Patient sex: M
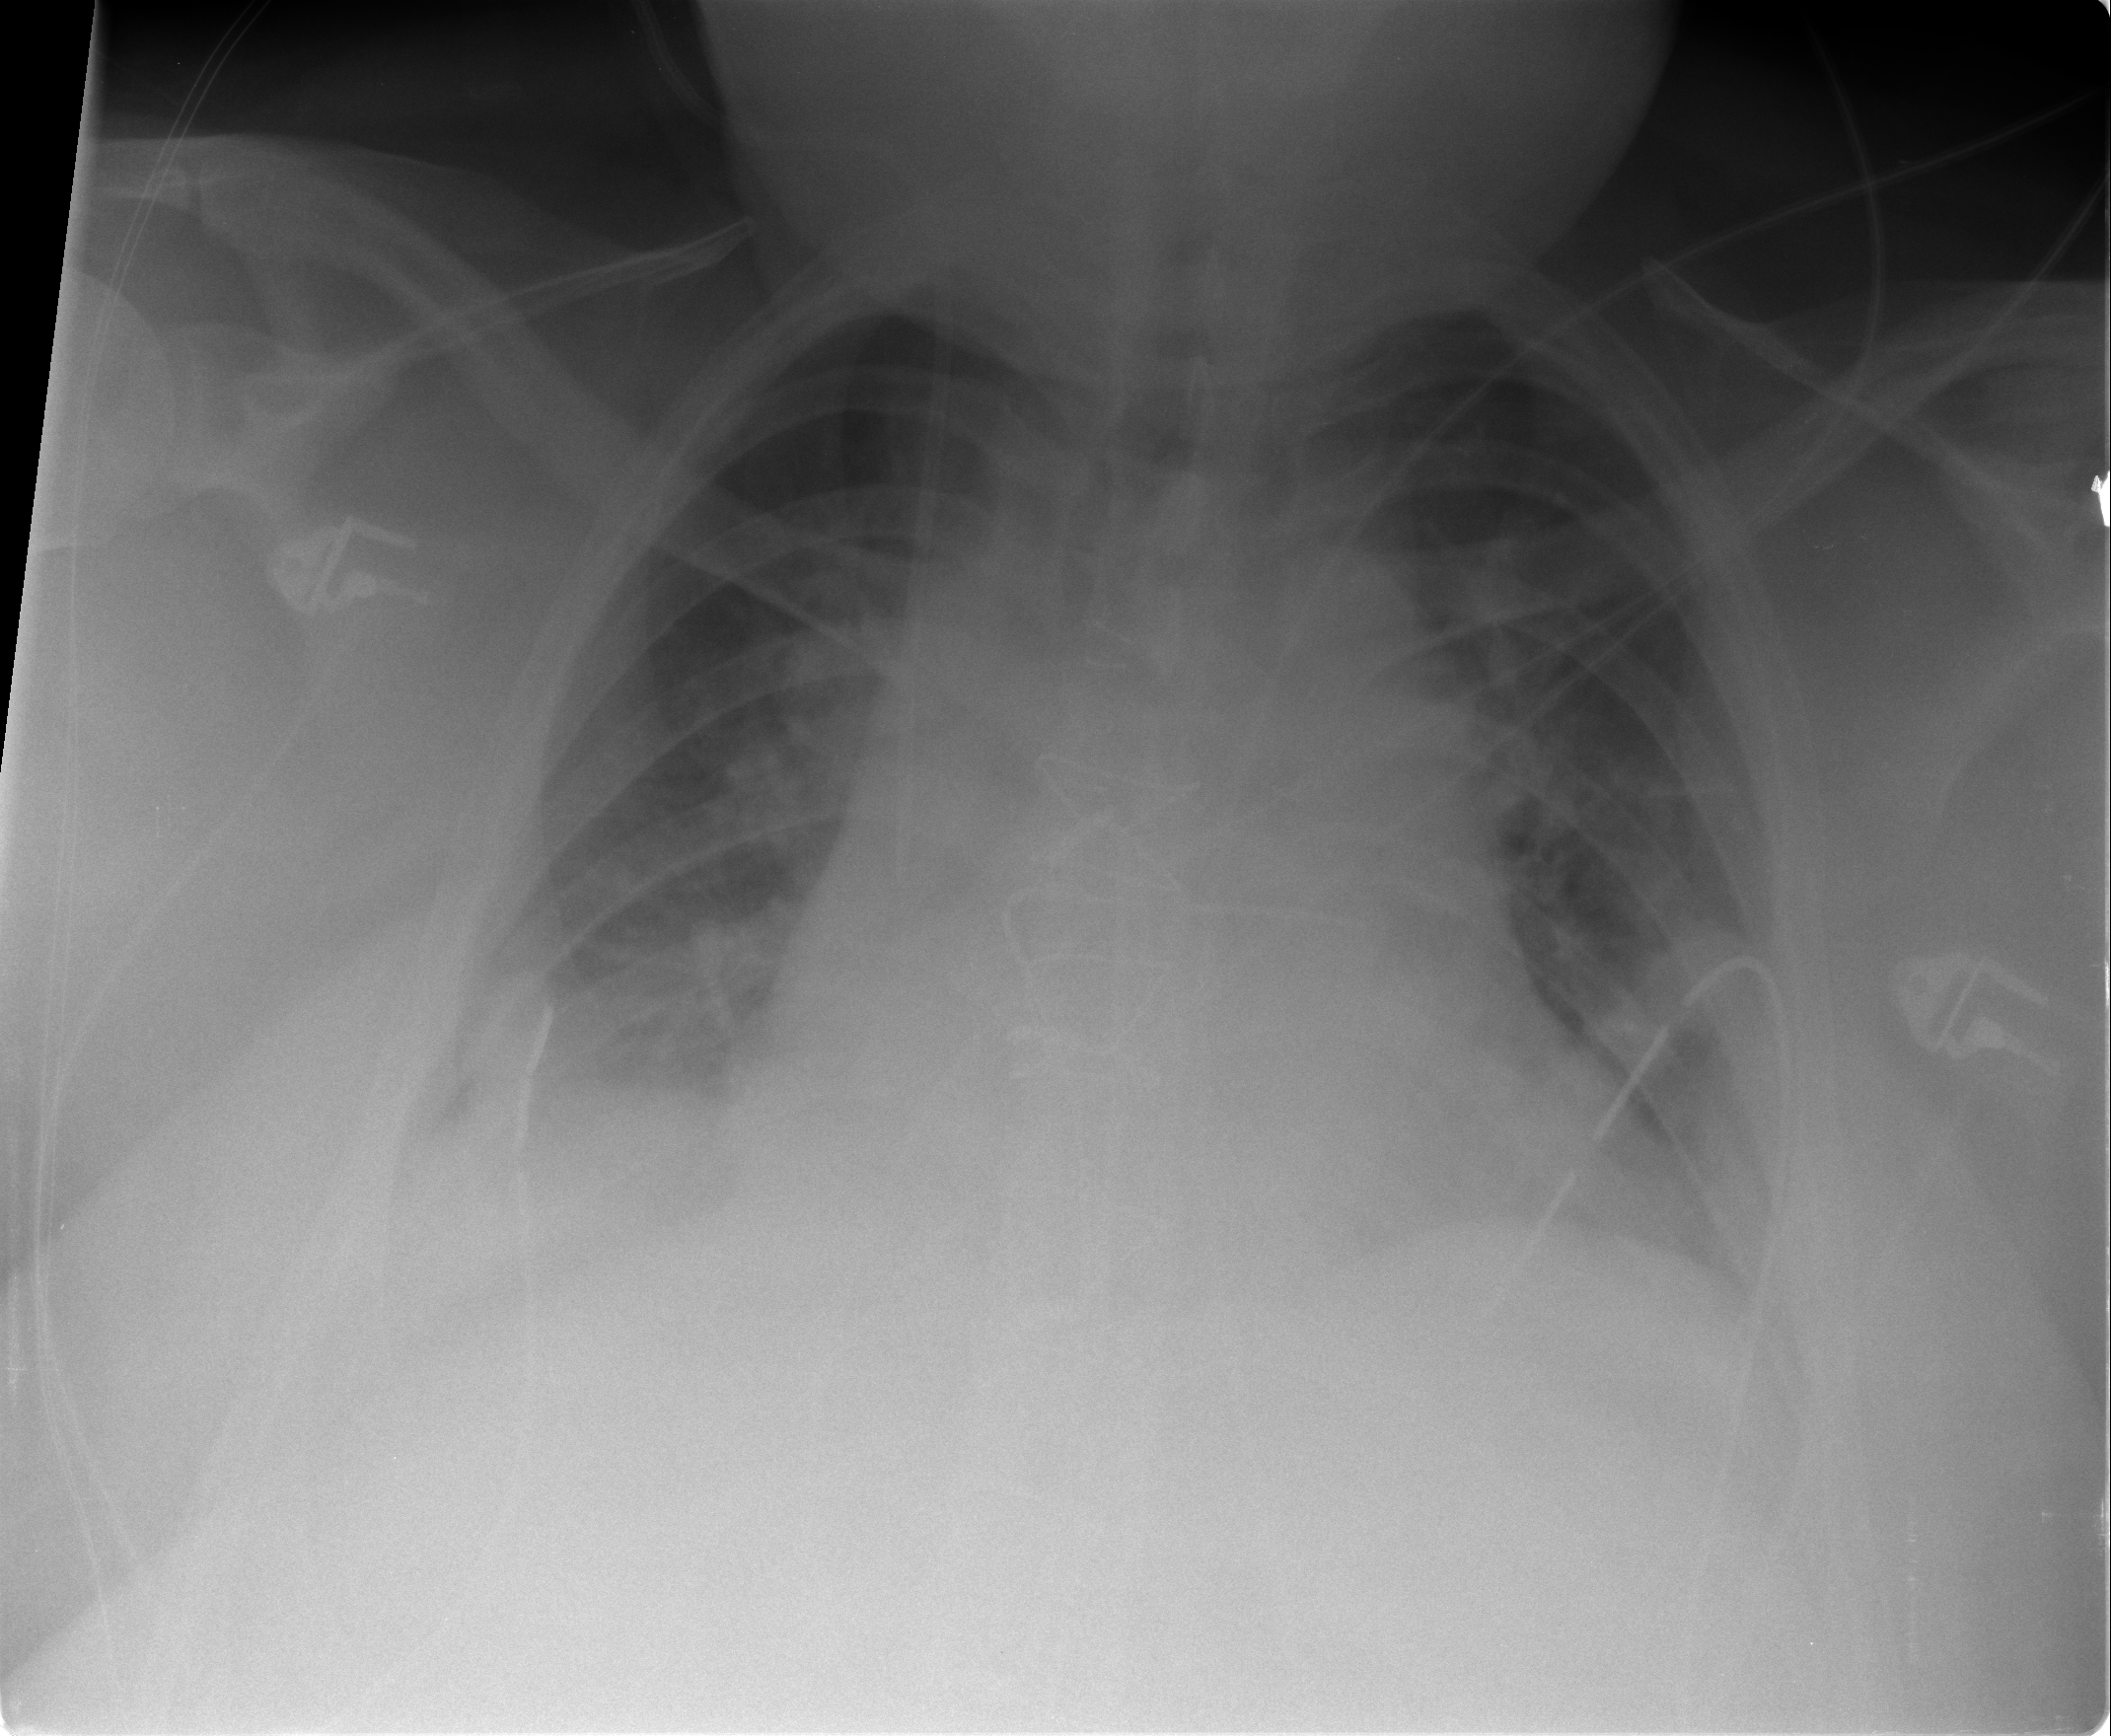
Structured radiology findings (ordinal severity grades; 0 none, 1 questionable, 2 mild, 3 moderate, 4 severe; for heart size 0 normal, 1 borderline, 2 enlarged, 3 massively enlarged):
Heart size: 2
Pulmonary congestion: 2
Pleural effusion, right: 1
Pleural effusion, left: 0
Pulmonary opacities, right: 0
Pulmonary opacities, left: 0
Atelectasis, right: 1
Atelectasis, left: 1